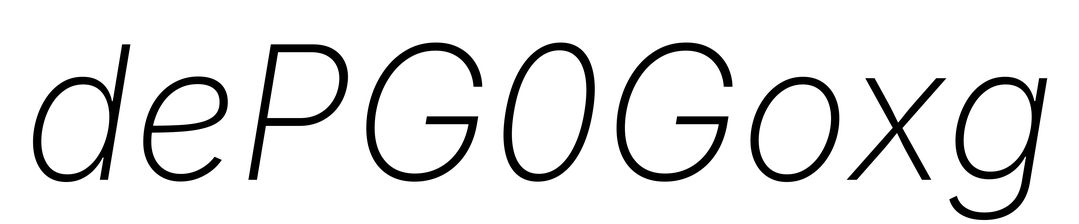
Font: Inter-Italic_ExtraLight_Italic